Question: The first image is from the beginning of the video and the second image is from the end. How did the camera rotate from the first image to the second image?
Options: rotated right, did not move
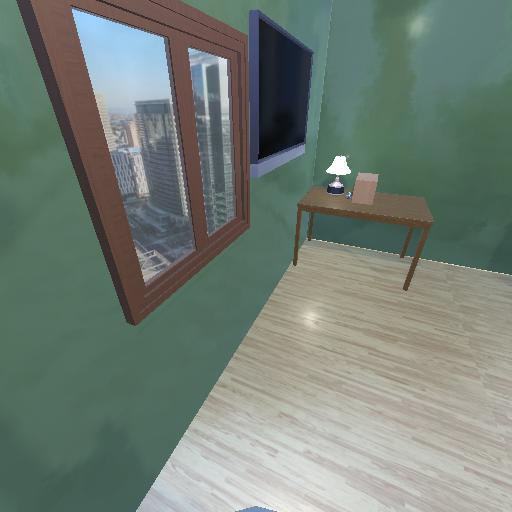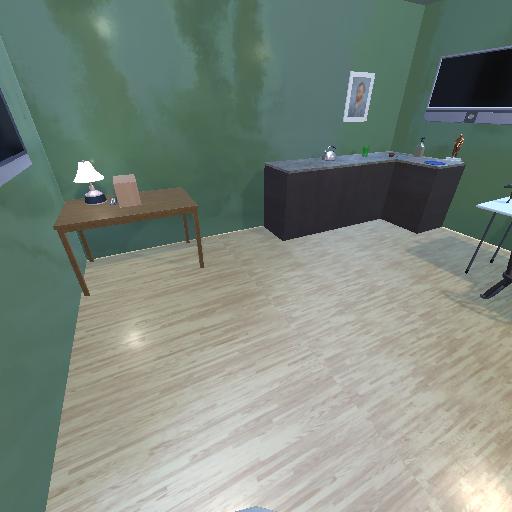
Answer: rotated right